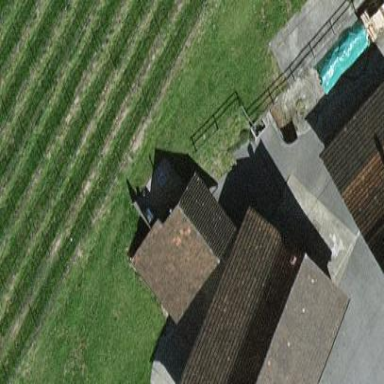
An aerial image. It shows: Shed.